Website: apple
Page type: payment
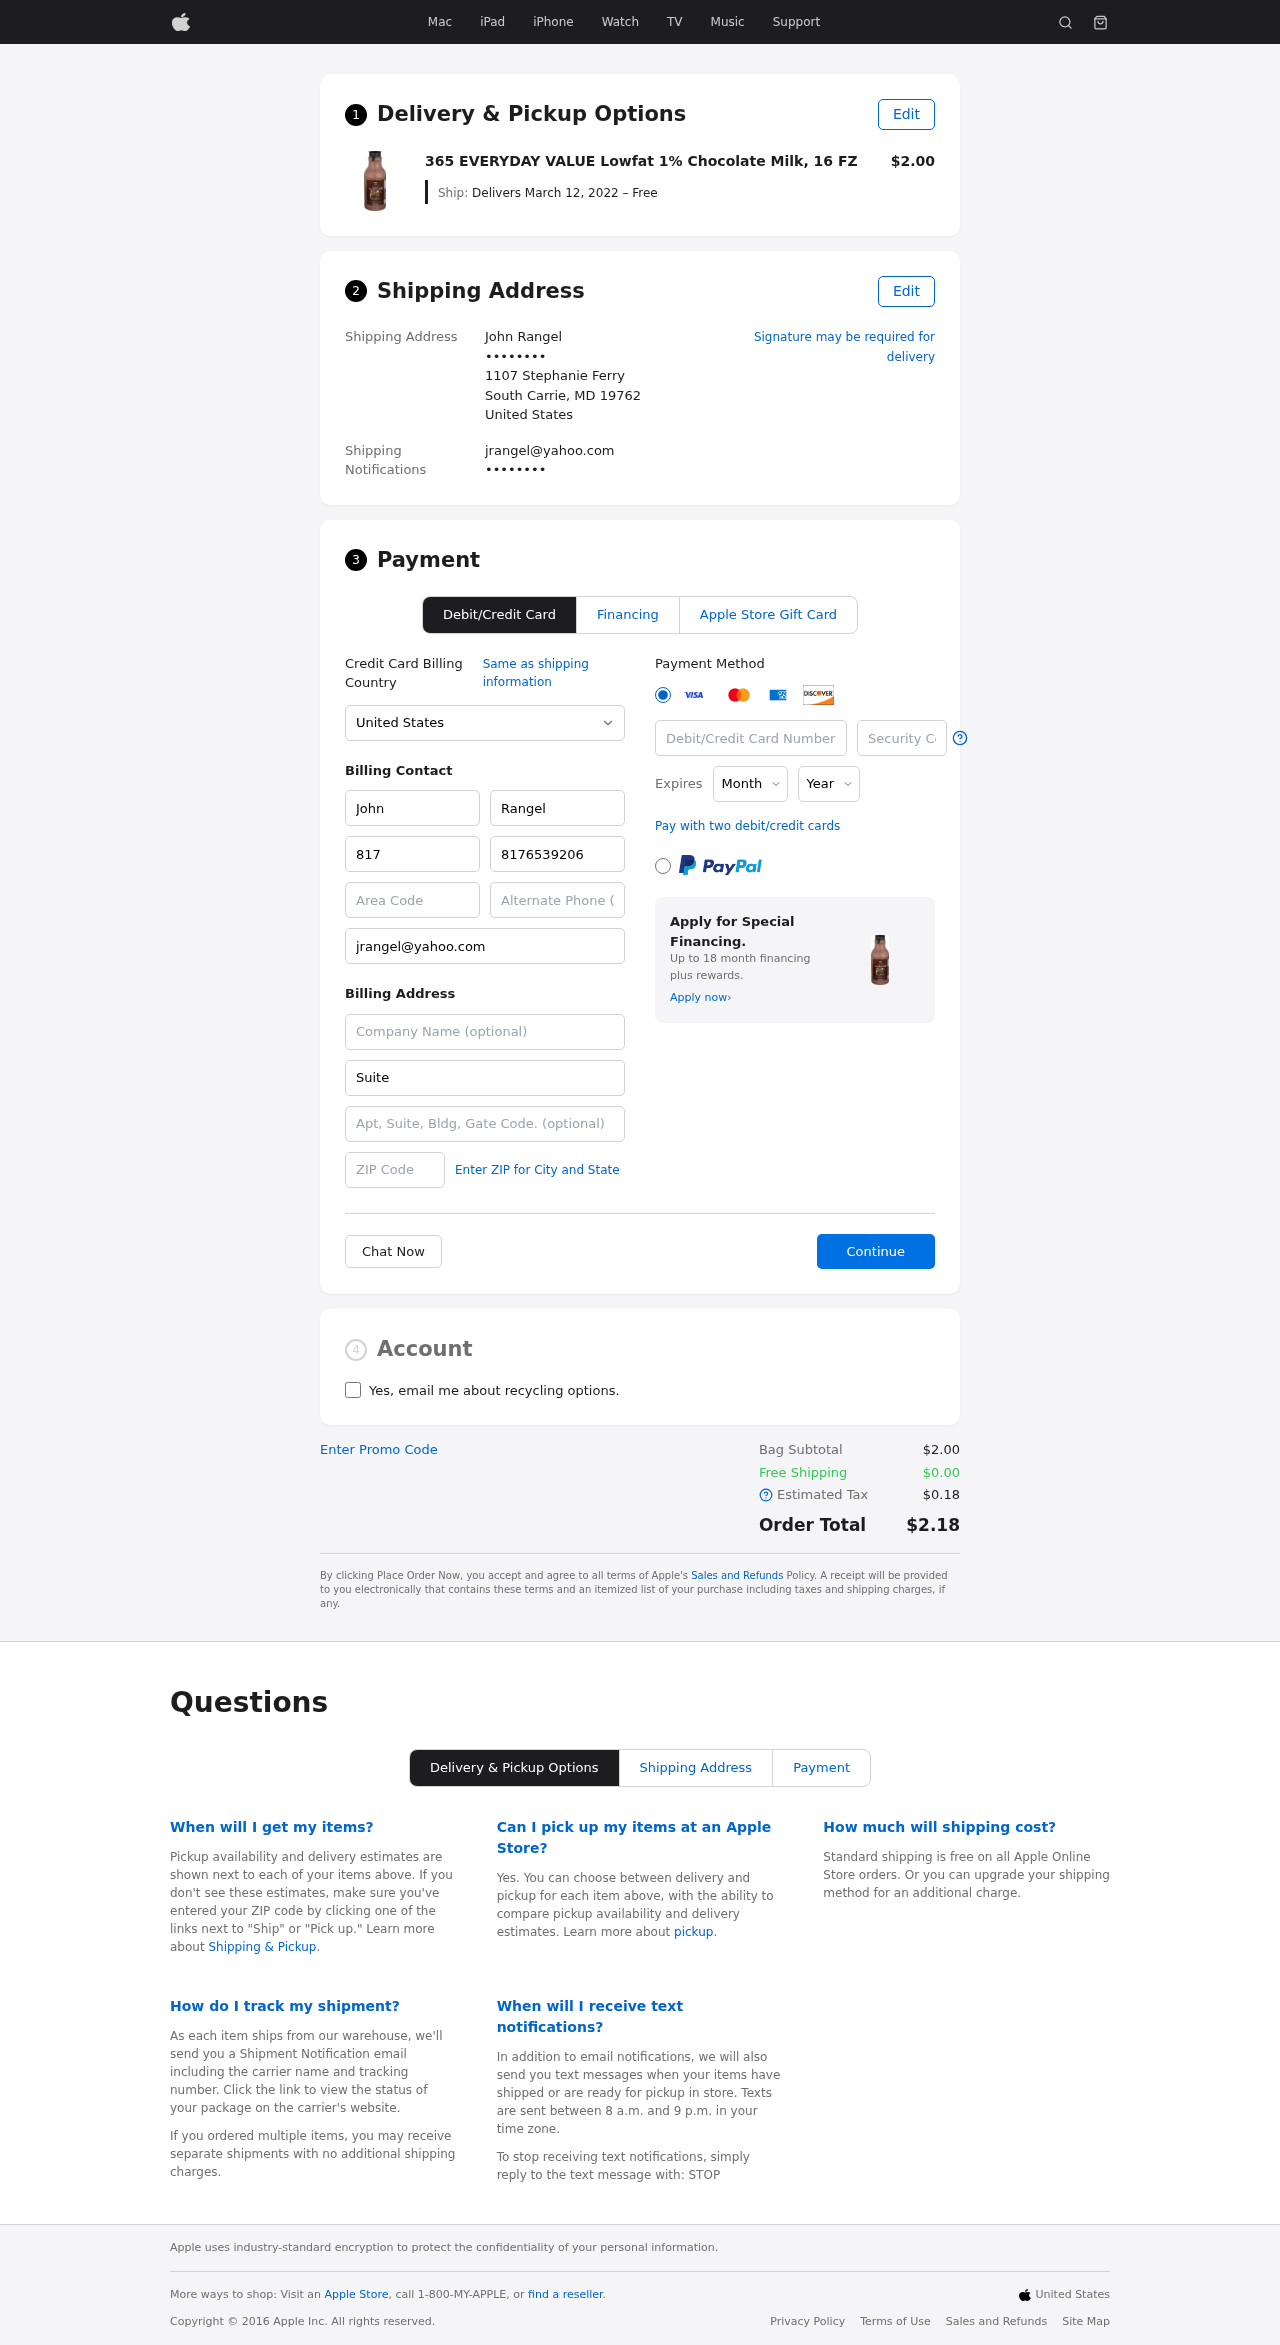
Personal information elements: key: PII_CARD_CVV
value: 579
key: PII_CARD_EXPIRY_MONTH
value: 06
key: PII_CARD_EXPIRY_YEAR
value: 28
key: PII_CARD_NUMBER
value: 4500 5528 8823 1559
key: PII_CITY_STATE_ZIP
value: South Carrie, MD 19762
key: PII_COUNTRY
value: United States
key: PII_EMAIL
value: jrangel@yahoo.com
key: PII_EMAIL2
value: jrangel@yahoo.com
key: PII_FIRSTNAME
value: John
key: PII_FULLNAME
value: John Rangel
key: PII_LASTNAME
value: Rangel
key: PII_PHONE3
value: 8176539206
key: PII_PHONE_AREA
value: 817
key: PII_POSTCODE2
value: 33706
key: PII_SECURITY_CODE
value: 7174
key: PII_STREET
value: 1107 Stephanie Ferry
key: PII_STREET2
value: Suite 508
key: PII_PHONE
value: ••••••••
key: PII_PHONE2
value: ••••••••
Product elements: key: PRODUCT1_NAME
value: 365 EVERYDAY VALUE Lowfat 1% Chocolate Milk, 16 FZ
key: PRODUCT1_PRICE
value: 2
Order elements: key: ORDER_DELIVERY_DATE
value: Delivers March 12, 2022 – Free
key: ORDER_SUBTOTAL
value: $2.00
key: ORDER_SHIPPING_COST
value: $0.00
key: ORDER_TAX
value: $0.18
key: ORDER_TOTAL
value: $2.18